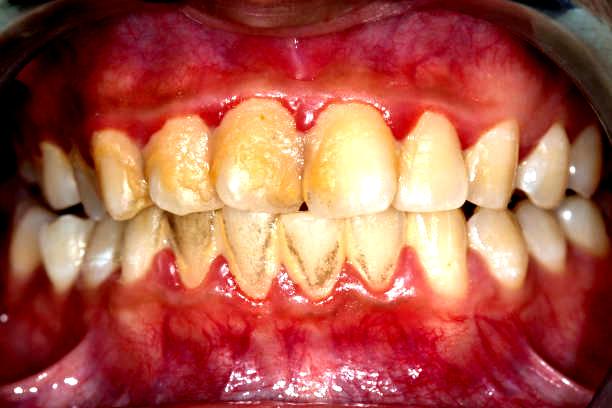
Condition: Calculus